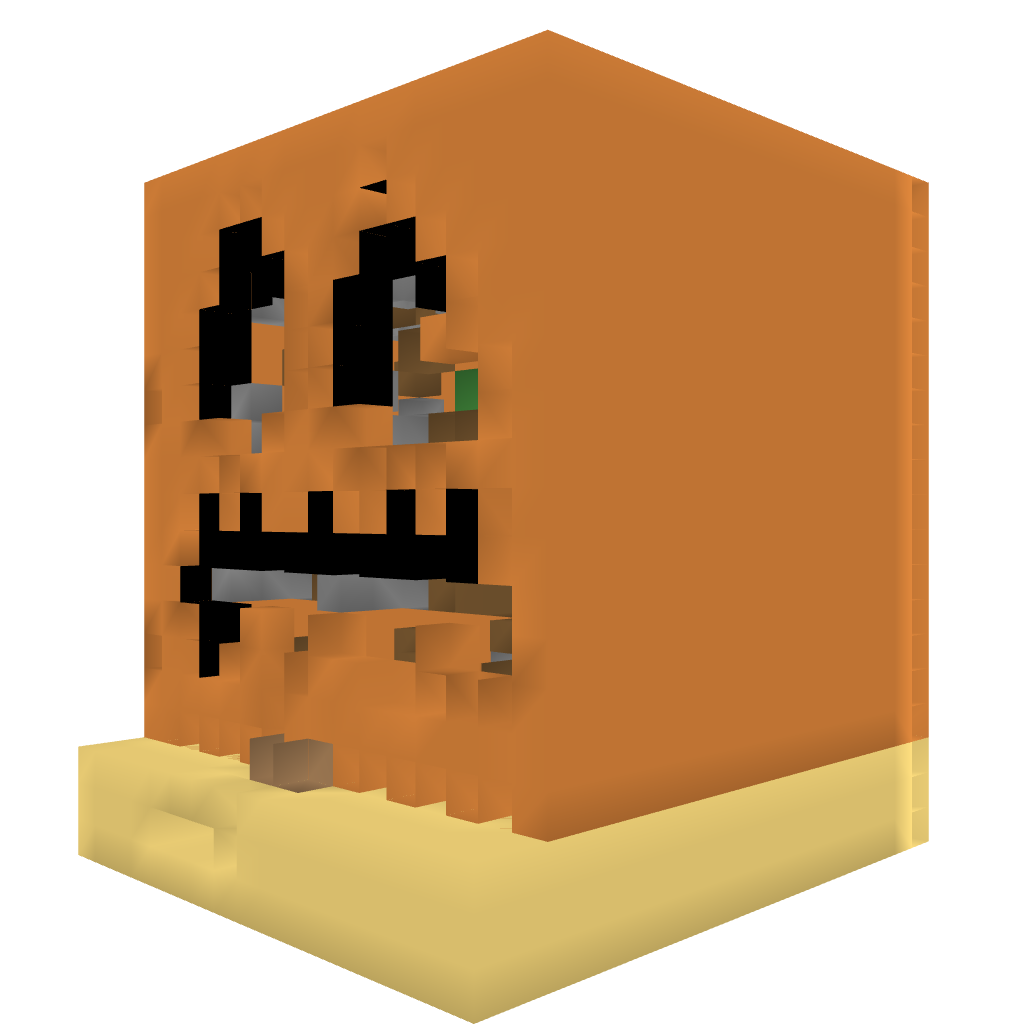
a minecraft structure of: Giant Pumpkin-Pumpkin Farm high quality